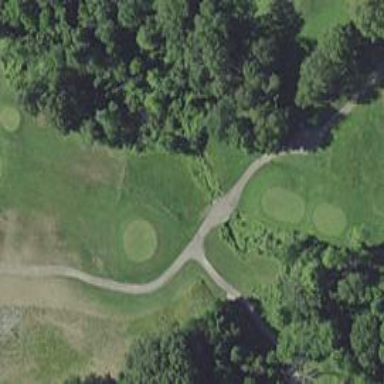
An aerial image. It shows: Path for both road and golf.